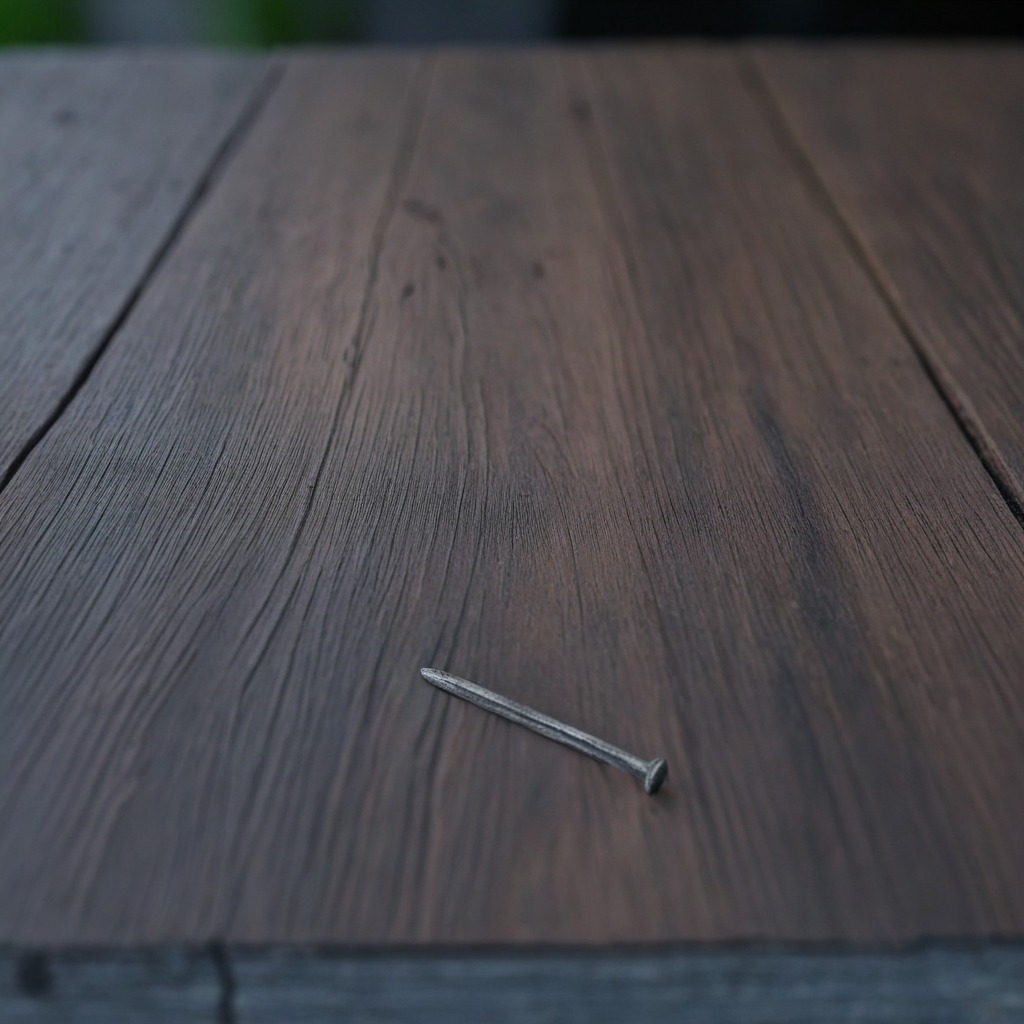
An iron nail is lying on the table in the small garage at twilight.